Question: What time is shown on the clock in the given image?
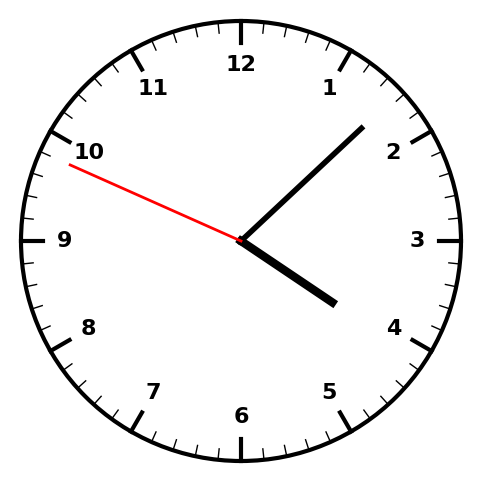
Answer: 04:07:49